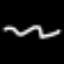
Label: squiggle